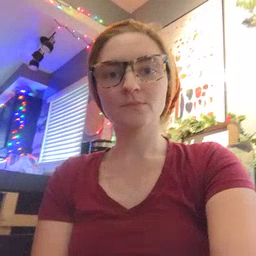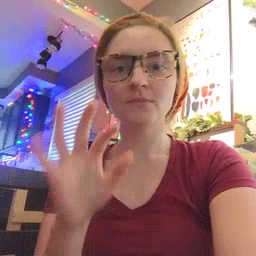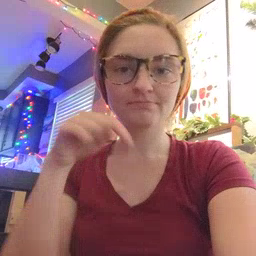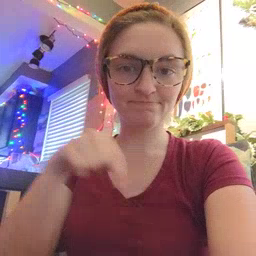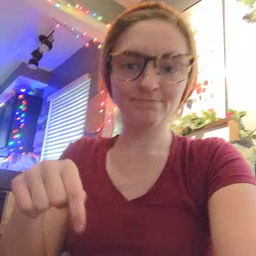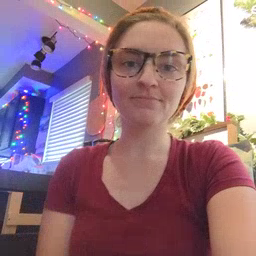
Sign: feet